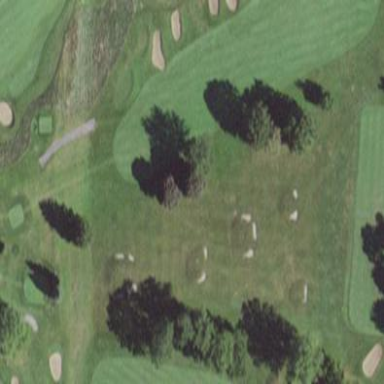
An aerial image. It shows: Grassy area designated as golf fairway.